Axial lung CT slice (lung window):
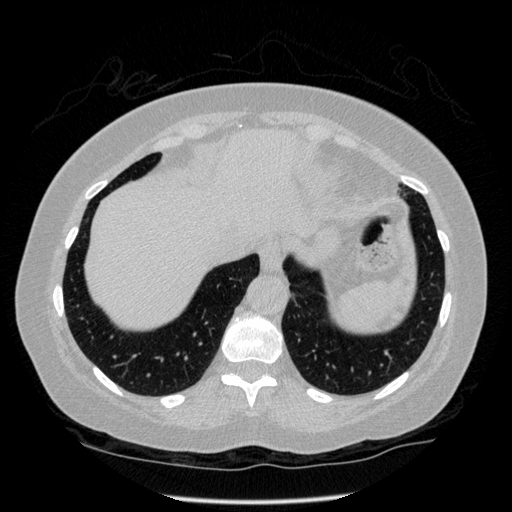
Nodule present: no